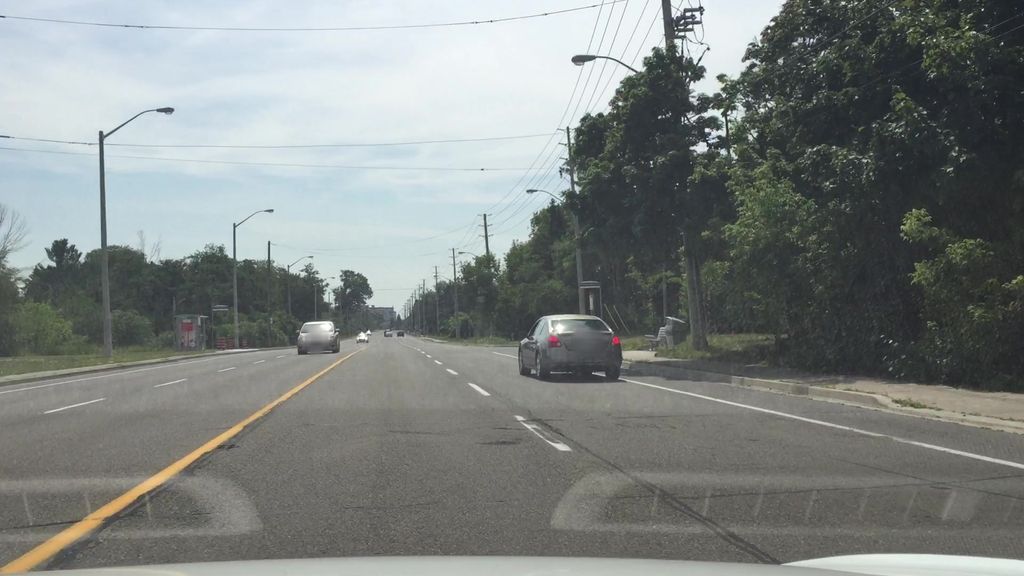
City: toronto